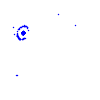
Particle: pion